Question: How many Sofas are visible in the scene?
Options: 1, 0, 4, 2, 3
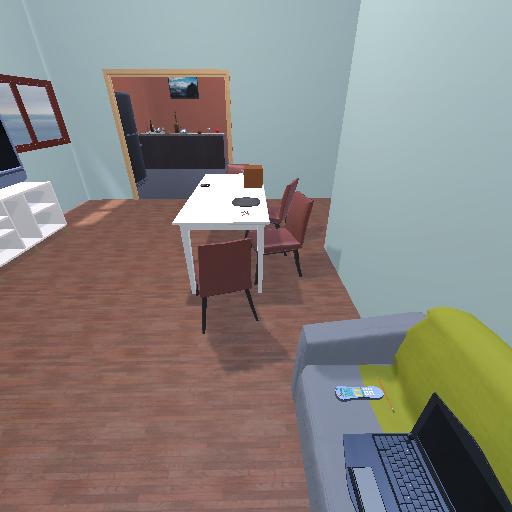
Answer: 1